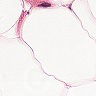
Metastatic tissue present: no